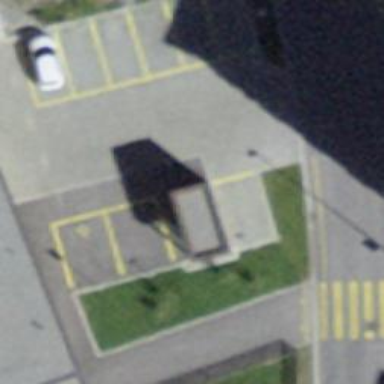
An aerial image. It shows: Parking space with normal asphalt surface.